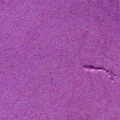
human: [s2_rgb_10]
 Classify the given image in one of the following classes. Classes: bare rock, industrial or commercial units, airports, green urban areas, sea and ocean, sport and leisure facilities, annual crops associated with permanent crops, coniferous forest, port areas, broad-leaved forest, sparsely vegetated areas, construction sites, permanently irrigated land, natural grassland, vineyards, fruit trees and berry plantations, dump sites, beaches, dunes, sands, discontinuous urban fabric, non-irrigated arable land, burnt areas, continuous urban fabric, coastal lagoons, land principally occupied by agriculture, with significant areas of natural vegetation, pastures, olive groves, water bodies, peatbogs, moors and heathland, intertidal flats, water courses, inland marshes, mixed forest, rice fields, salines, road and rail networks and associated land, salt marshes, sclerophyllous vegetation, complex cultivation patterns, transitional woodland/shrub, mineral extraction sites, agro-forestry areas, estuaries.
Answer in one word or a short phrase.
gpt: sea and ocean